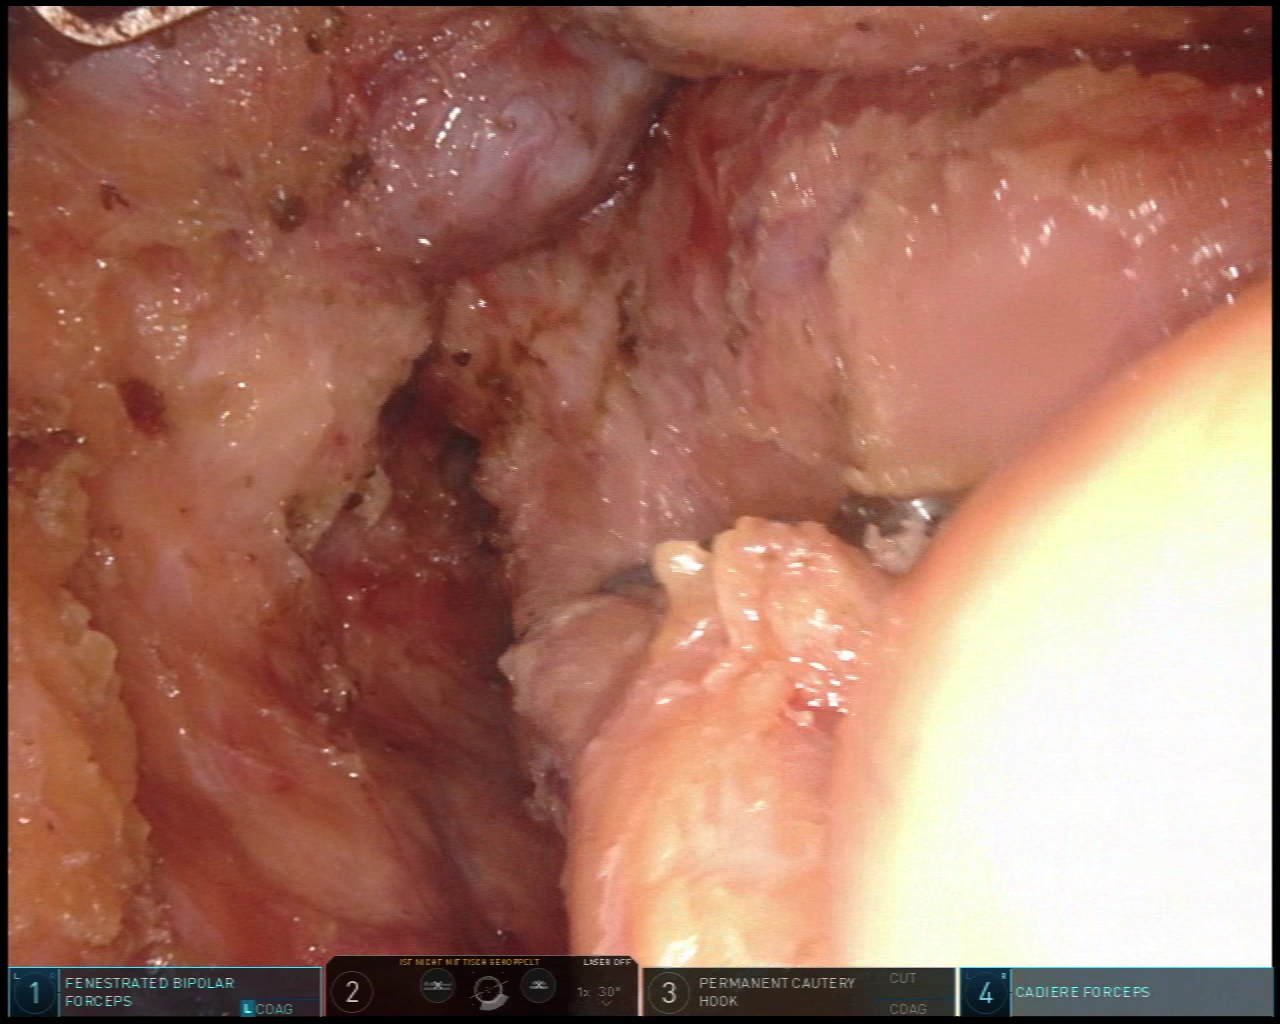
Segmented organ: vesicular_glands
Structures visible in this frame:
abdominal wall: no
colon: no
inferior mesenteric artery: no
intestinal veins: no
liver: no
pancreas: no
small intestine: no
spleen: no
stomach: no
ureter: no
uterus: no
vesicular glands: yes